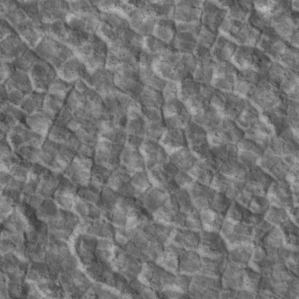
Label: non_frost